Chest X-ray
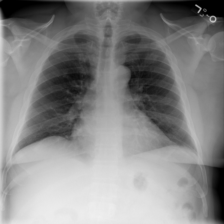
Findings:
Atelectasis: negative
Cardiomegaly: negative
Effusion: negative
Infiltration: negative
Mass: negative
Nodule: negative
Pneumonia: negative
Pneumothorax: negative
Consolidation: negative
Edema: negative
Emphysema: negative
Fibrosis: negative
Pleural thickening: negative
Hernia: negative